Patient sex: M
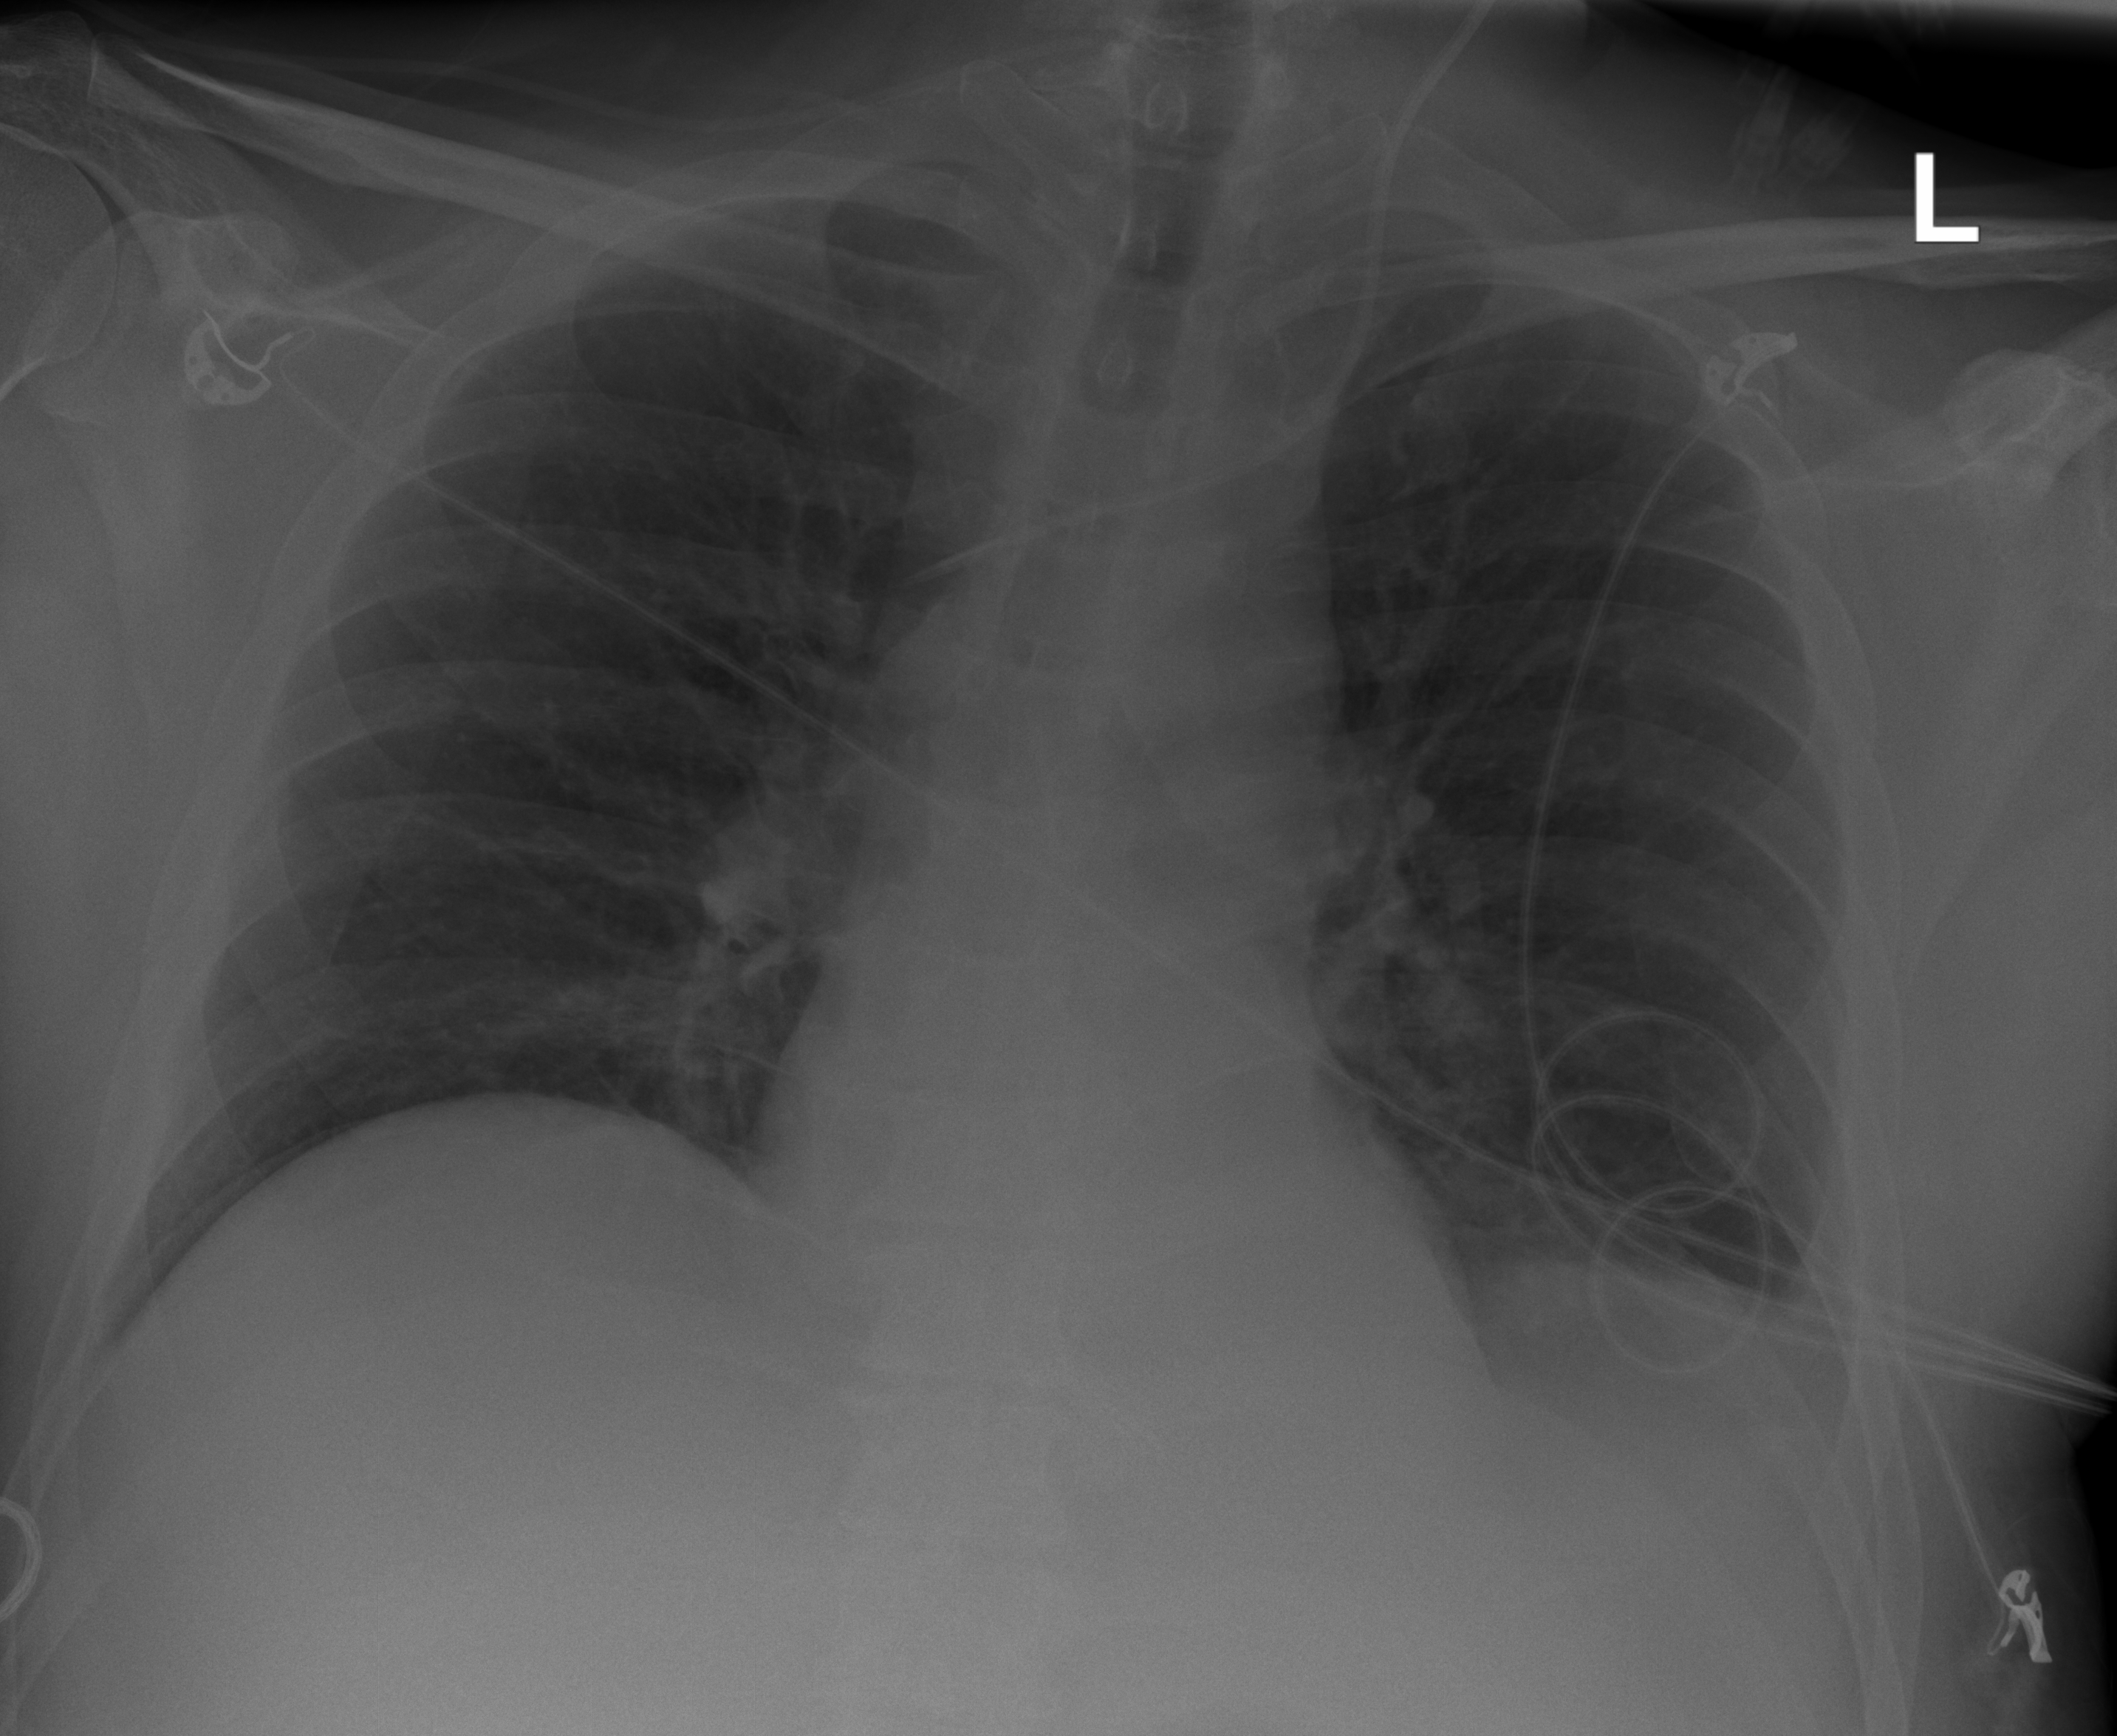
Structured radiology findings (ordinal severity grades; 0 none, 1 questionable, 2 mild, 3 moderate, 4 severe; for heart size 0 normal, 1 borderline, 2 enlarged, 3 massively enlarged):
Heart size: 0
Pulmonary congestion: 0
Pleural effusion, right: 0
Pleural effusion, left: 2
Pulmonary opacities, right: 0
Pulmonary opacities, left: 0
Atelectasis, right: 0
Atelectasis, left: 2